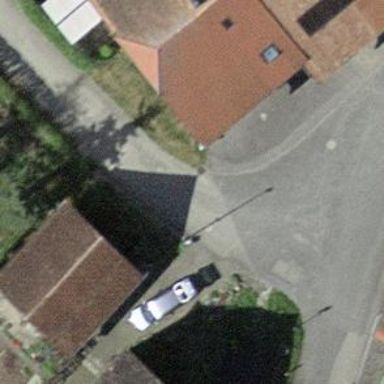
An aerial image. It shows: Residential road with asphalt surface.